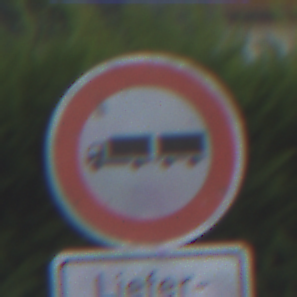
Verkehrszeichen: VerbotLastkraftwagenMitAnhaenger
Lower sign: BesondereFahrzeugeUndTransportgueter5
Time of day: SunriseSunset
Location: Outdoor (Urban)
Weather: Clear
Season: NotSpecified
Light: Natural